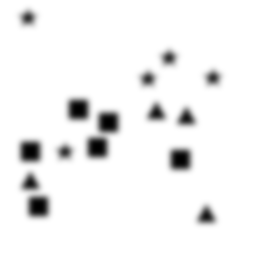
Squares: 6
Triangles: 4
Stars: 5
Total shapes: 15